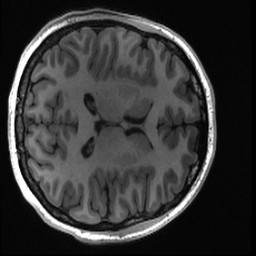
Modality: T1w
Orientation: axial
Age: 21
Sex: female